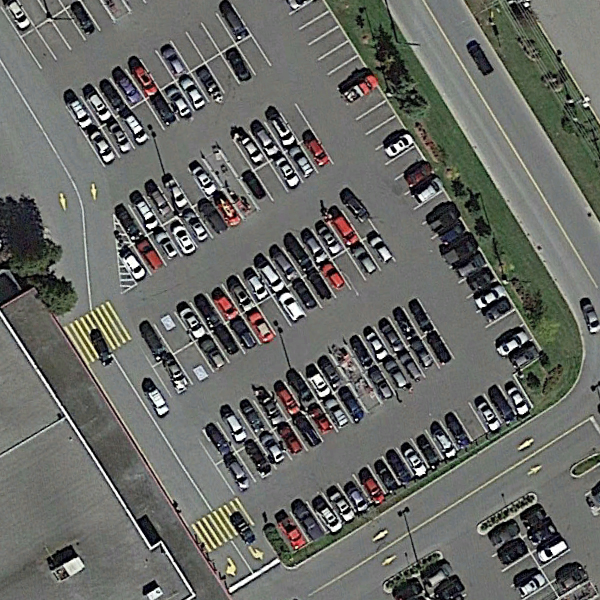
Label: Parking